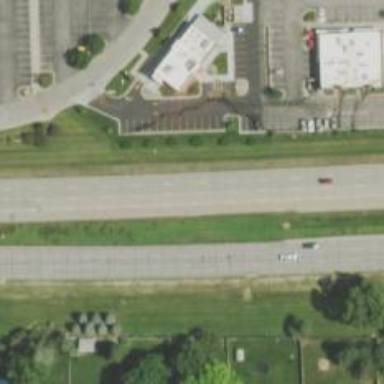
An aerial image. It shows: Primary highway.